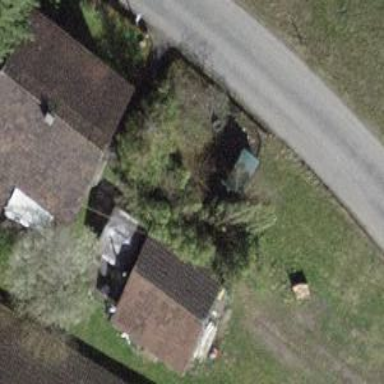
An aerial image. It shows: Shed.